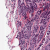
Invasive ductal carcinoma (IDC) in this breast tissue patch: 1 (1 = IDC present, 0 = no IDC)